Question: I use the following code to add a Music player in my site,
'''
<div id="player" style="z-index:100;"></div><!--Player-->
<script language="javascript" type="text/javascript">
var so = new SWFObject("flashmp3player.swf", "player", "242", "150", "9"); // Location of swf file. You can change player width and height here (using pixels or percents).
so.addParam("quality", "high");
so.addParam("wmode", "opaque");
so.addVariable("content_path","<? echo $playerpath; ?>");
so.addVariable("color_path","default.xml");
so.addVariable("script_path","flashmp3player.php");
so.write("player");
</script>
'''
The MP3 files in a folder '$playerpath' (example: parentfolder/childfolder) will be played by the player. But I do not want the visitors to download the MP3 files. But users who have Internet Download Manager installed in their system see a icon at the left bottom whenever each song plays. Whenever they click the icon the song gets downloaded. How to prevent this?

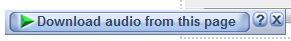
Answer: This is intrinsic to the fact that you're sending bare MP3 files to the client. Trying to stop this, as implemented, is like trying to stop people from stealing your images by blocking their ability to right-click on the page. More than likely, this "Internet Download Manager" sees the fact that a request for an MP3 file is going out from the browser, like so:
'''
GET /my_aweseome_file.mp3 HTTP/1.1
'''
At which point, it says, "hey, the user's browser is loading an MP3, let's download it". So, if you want to prevent this, don't allow the client to request MP3 files. You could store them in a Flash file or something else, or even stream them from an <URL> server, if you just want them to play back. Keep in mind, though, that at some point, the audio has to be , much like the aforementioned images must be , and something at some point will be able to capture that audio or that image for storage.